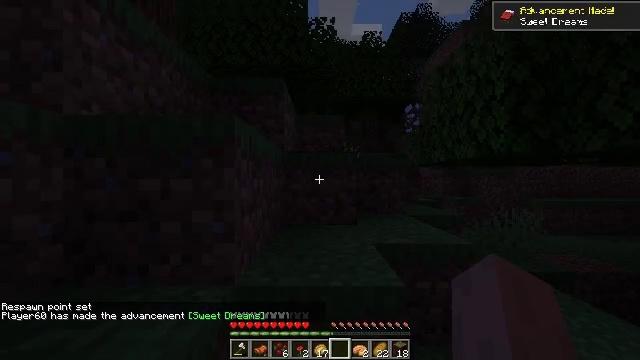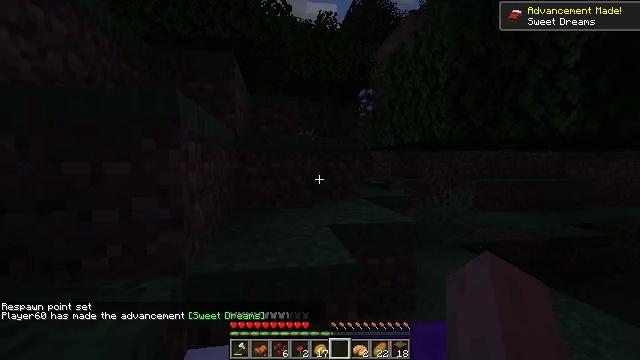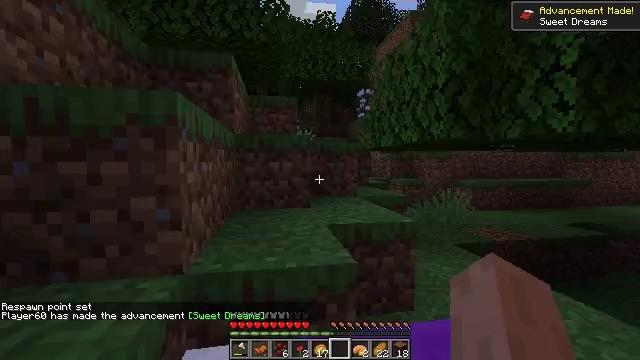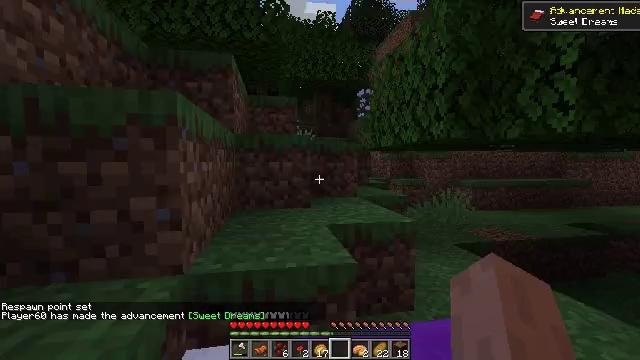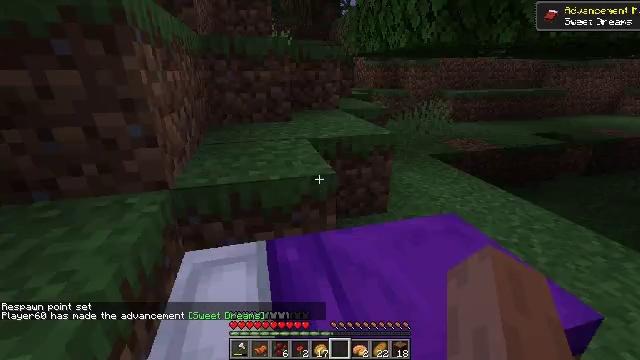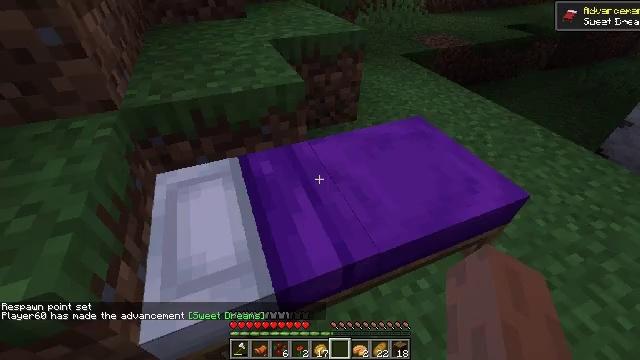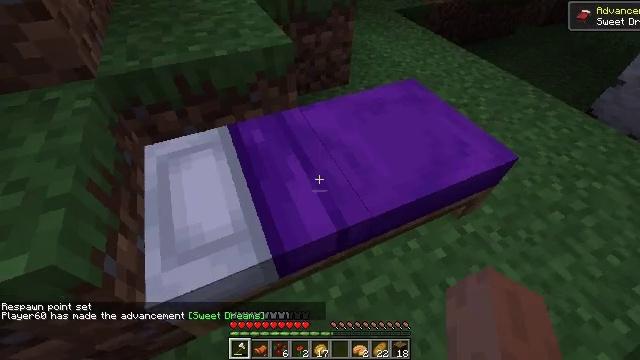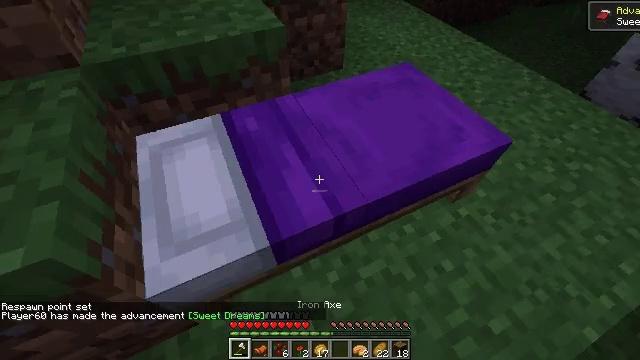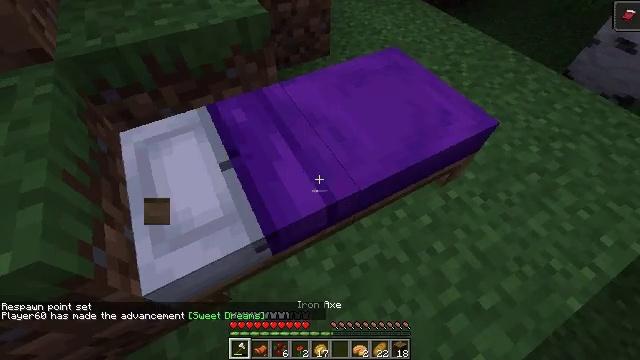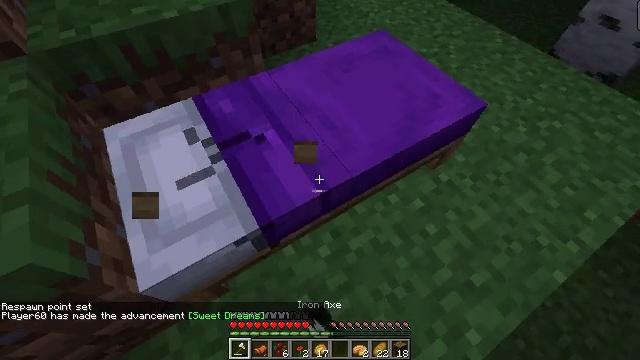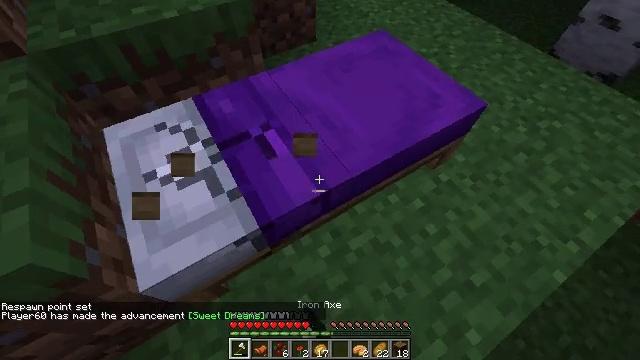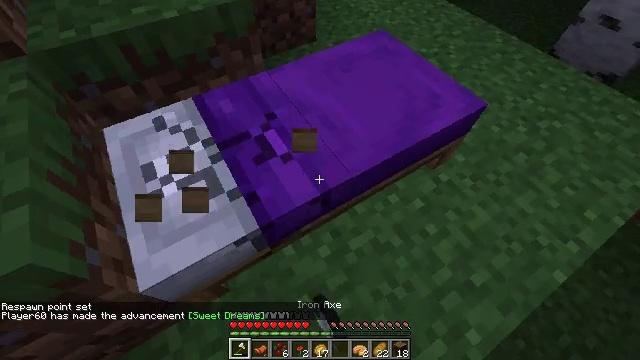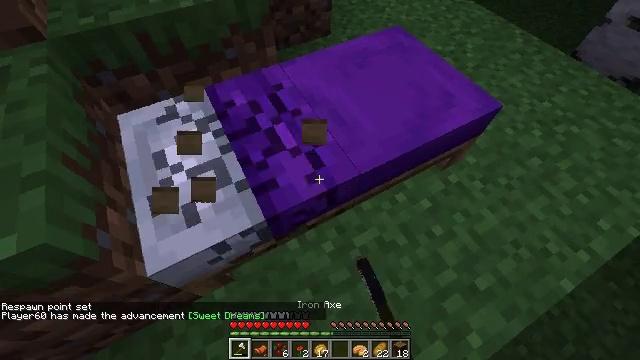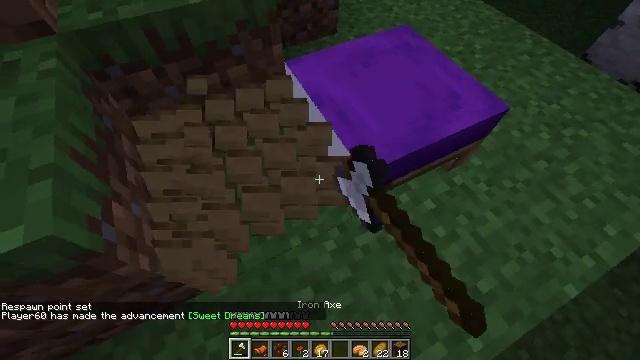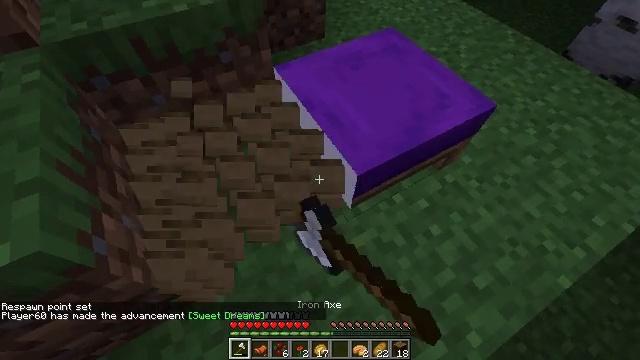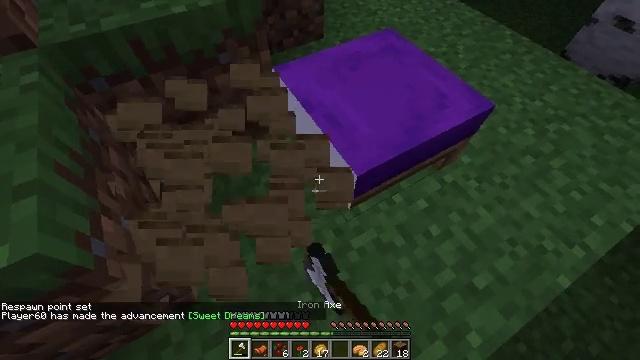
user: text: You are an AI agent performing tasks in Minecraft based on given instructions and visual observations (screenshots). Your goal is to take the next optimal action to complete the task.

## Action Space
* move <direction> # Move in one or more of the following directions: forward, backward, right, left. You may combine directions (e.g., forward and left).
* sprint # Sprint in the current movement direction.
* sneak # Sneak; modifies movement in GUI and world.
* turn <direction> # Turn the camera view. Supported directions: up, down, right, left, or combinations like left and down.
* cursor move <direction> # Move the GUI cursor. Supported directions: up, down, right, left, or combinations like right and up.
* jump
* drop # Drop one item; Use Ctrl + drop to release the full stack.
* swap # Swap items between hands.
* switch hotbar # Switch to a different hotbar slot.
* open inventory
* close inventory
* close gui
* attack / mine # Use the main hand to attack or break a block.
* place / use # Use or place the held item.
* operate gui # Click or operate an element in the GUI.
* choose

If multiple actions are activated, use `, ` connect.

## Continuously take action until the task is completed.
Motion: motion action
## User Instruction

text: Mine the purple bed.
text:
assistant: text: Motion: turn right and down
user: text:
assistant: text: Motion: no_op
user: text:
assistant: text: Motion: no_op
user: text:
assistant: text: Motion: turn right and down
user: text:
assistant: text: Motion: turn right and down
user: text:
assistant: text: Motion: turn right and down, switch to hotbar 1
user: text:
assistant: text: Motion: turn right and down, switch to hotbar 1
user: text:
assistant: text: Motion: turn right and down, attack / mine
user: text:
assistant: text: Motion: turn right and down, attack / mine
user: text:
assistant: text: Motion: attack / mine
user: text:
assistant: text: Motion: attack / mine
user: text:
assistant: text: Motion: turn left and down, attack / mine
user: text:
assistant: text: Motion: turn left, attack / mine
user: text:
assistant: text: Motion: turn right, attack / mine
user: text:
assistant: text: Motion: attack / mine
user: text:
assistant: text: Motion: attack / mine
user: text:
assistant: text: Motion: attack / mine
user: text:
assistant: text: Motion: attack / mine